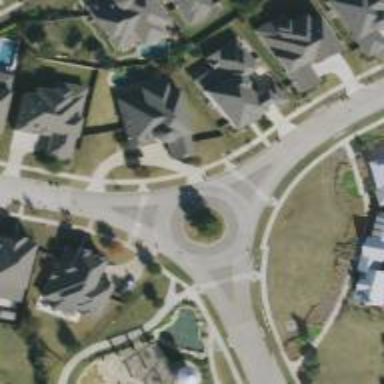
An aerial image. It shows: Residential road.